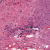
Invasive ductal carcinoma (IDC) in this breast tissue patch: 0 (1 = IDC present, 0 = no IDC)